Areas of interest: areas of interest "Wenquanzhen Central Kindergarten"
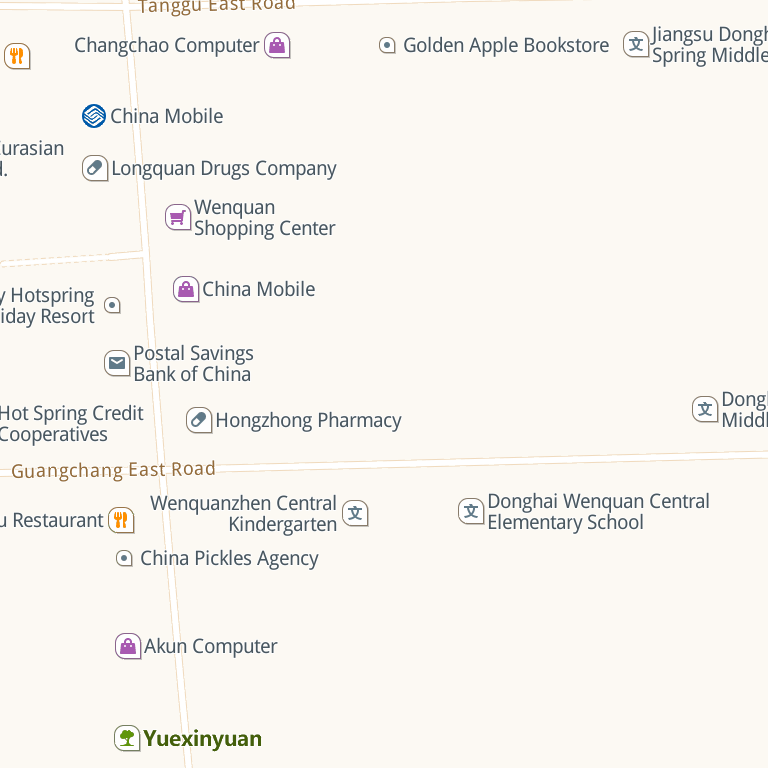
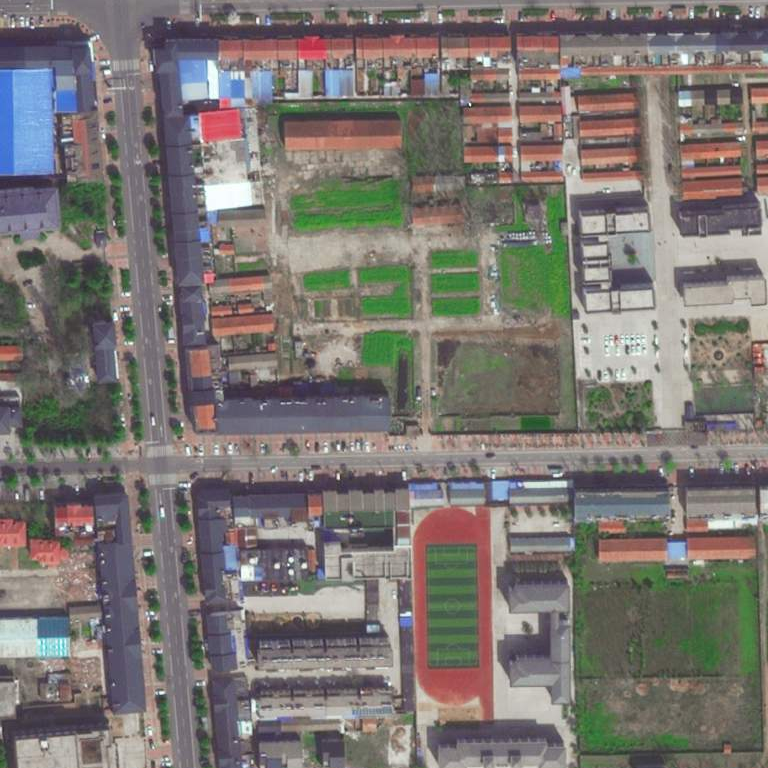